在三棱锥 \(P-ABC\) 中，\(AB + 2PC = 9\)，\(E\) 为线段 \(AP\) 上更靠近 \(P\) 的三等分点，过 \(E\) 作平行于 \(AB\)，\(PC\) 的平面，则该平面截三棱锥 \(P-ABC\) 所得截面的周长为（ ）

\vspace{1em}
\noindent
A. 5 \quad B. 6 \quad C. 8 \quad D. 9
【解答】
【答案】$\boldsymbol{B}$

\vspace{1em}
\noindent
【解析】如图所示，在三棱锥 \(P-ABC\) 中，过 \(E\) 分别作 \(EF \parallel AB\)，\(EH \parallel PC\)，再分别过点 \(H\)，\(F\) 作 \(HG \parallel AB\)，\(FG \parallel PC\)，可得 \(E\)，\(F\)，\(G\)，\(H\) 四点共面。

因为 \(AB \not\subset\) 平面 \(EFGH\)，\(EF \subset\) 平面 \(EFGH\)，所以 \(AB \parallel\) 平面 \(EFGH\)。同理可证，\(PC \parallel\) 平面 \(EFGH\)，所以截面即为平行四边形 \(EFGH\)。

又由 \(E\) 为线段 \(AP\) 上更靠近 \(P\) 的三等分点，且 \(AB + 2PC = 9\)，所以 \(EF = \frac{1}{3}AB\)，\(EH = \frac{2}{3}PC\)。

所以平行四边形 \(EFGH\) 的周长为：
\[
2(EF + EH) = 2\left(\frac{1}{3}AB + \frac{2}{3}PC\right) = \frac{2}{3}(AB + 2PC) = \frac{2}{3} \times 9 = 6.
\]
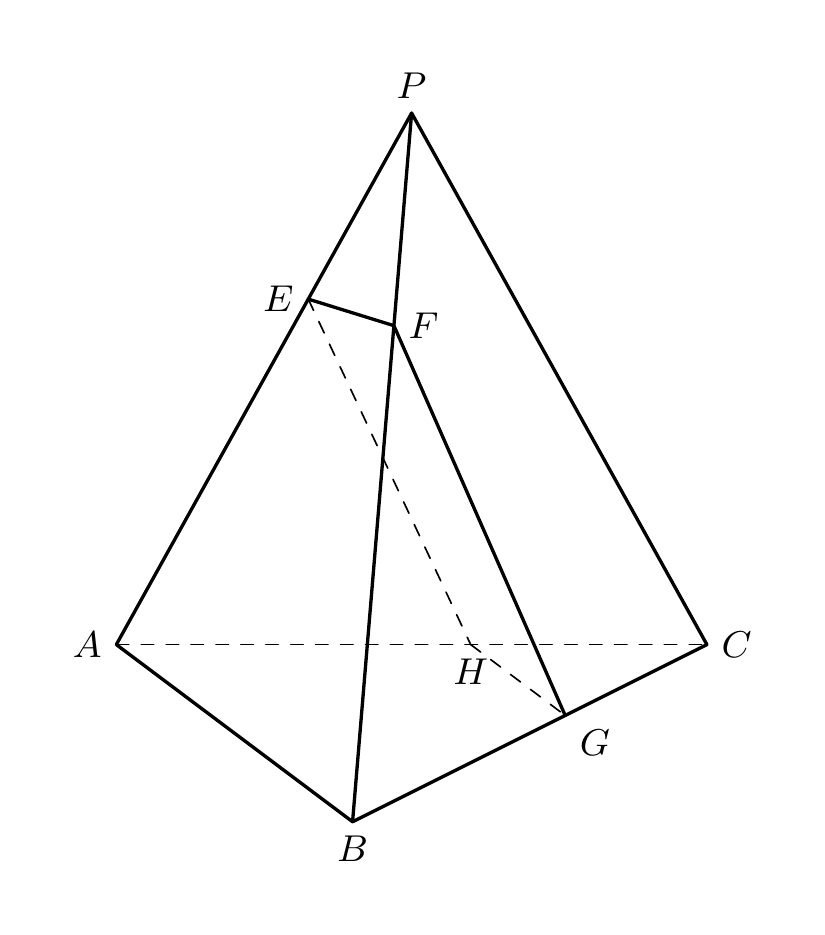